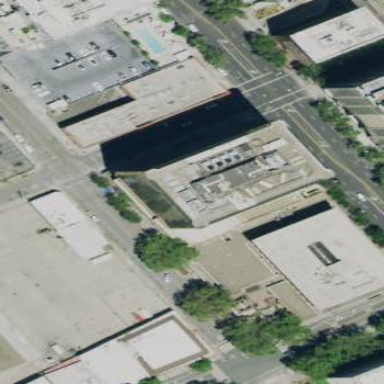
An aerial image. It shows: Golden building.